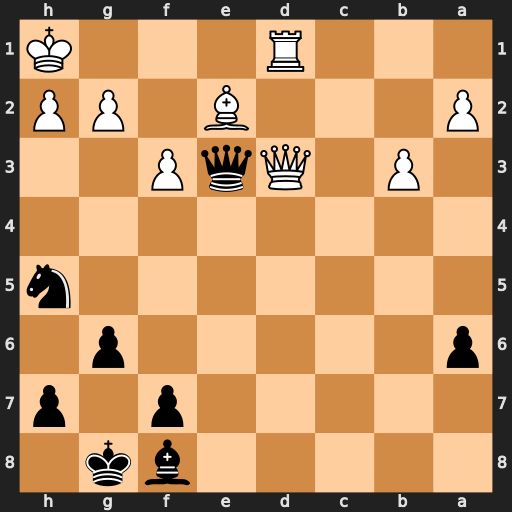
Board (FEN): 5bk1/5p1p/p5p1/7n/8/1P1QqP2/P3B1PP/3R3K
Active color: b
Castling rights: -
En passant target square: -
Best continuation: Ng3+ hxg3 Qh6+ Kg1 Bc5+ Qd4 Bxd4+ Rxd4 Qe3+